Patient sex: M
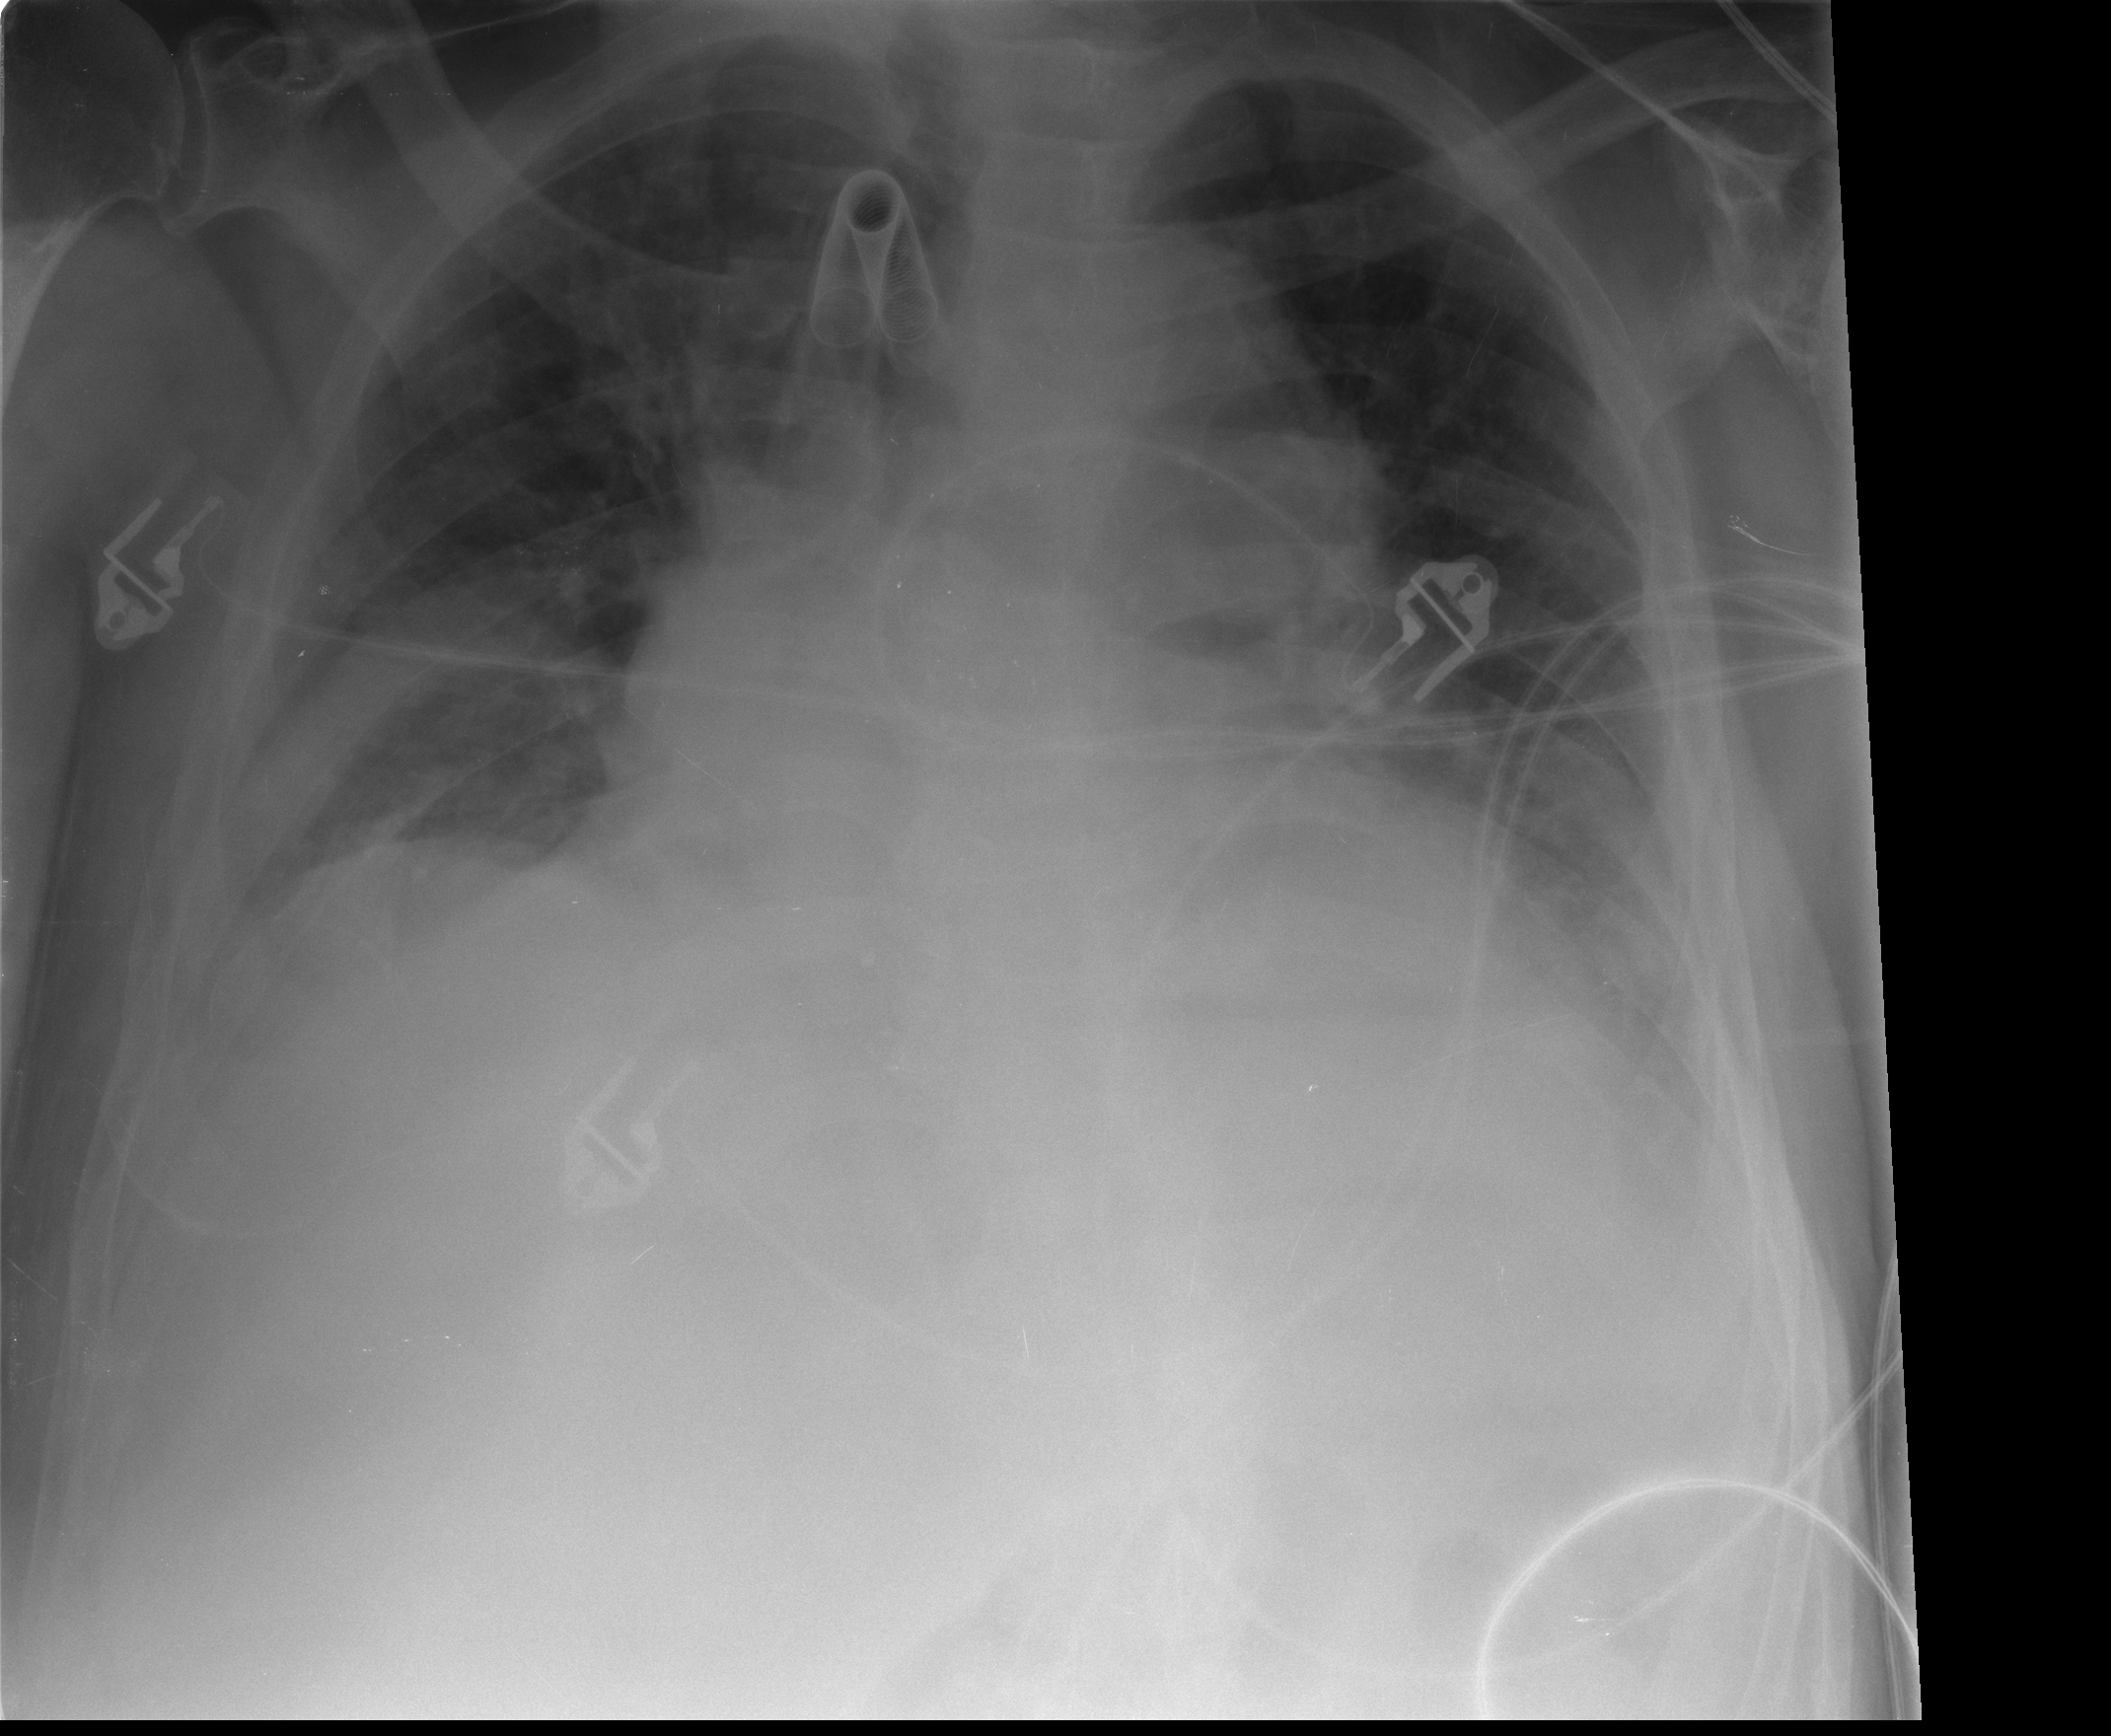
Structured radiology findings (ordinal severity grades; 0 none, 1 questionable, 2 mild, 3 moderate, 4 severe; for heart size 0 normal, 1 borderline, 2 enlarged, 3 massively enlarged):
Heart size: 2
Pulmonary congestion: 2
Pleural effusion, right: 2
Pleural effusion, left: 2
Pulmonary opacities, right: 2
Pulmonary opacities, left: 0
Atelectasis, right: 1
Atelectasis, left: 2